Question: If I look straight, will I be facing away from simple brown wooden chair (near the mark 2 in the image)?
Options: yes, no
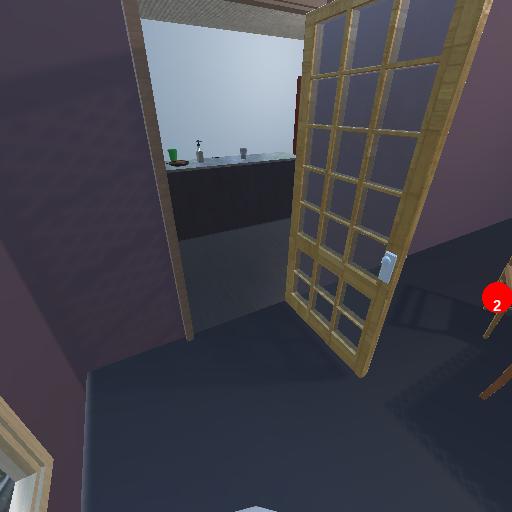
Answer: yes